Question: I need to bring .post_entry(right side) up so that it's level with .post_info(left side.
When I attempted to do so using '#main .post_entry p {margin-top: -82px}', I caused an overlap of images and text. How do I move the element up without causing an overlap?
Thanks.
My live site- <URL>

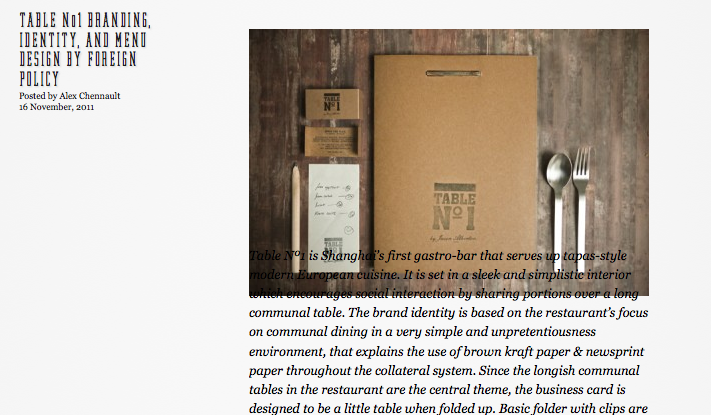
Answer: You are constructing two paragraphs inside 'post_entry', one for the image and one for the text. Instead of having two paragraph's, have one and put a break '<br />' between the image and the text. That will fix it.
You will still need the 'margin-top: -82px;' for the paragraph.
I have made two jsfiddle's. The one below has two paragraph's - where the text disappears behind the image.
<URL>
The second one below, has one paragraph with a line break between the image and the text...
<URL>